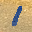
Label: 1